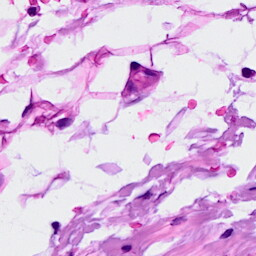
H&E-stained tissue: Breast